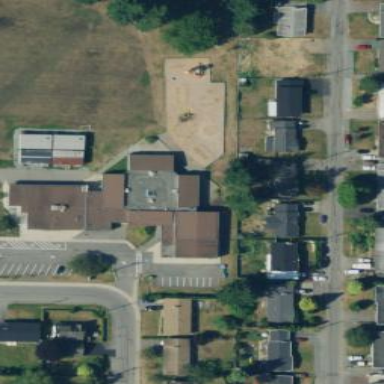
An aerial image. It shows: School building.